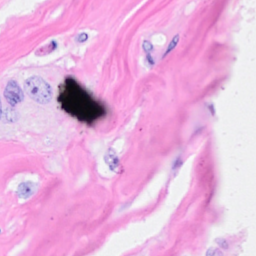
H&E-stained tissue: Breast